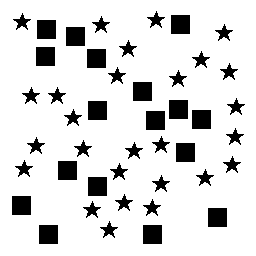
Squares: 17
Triangles: 0
Stars: 27
Total shapes: 44